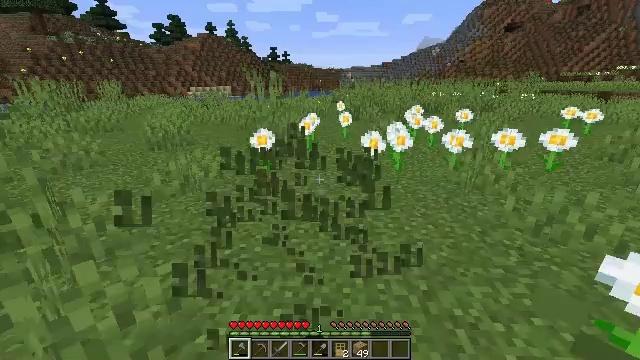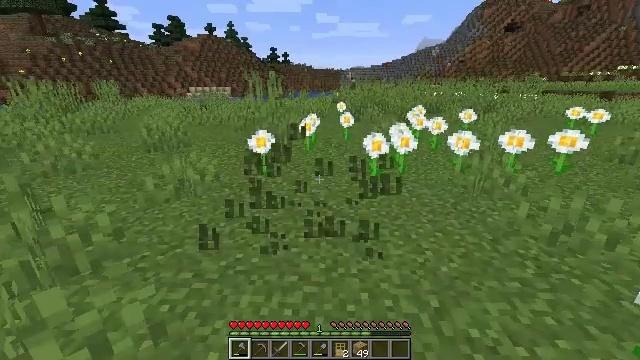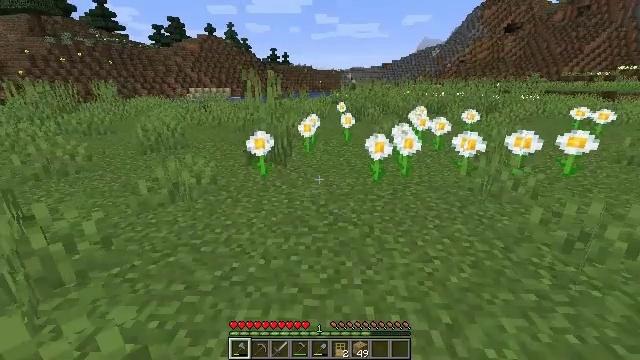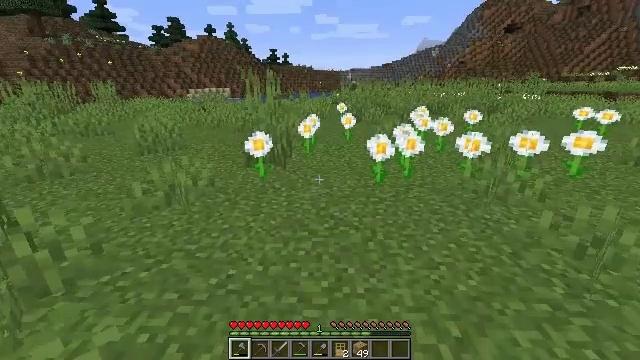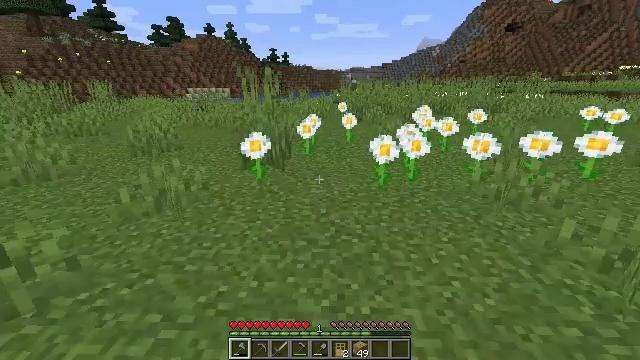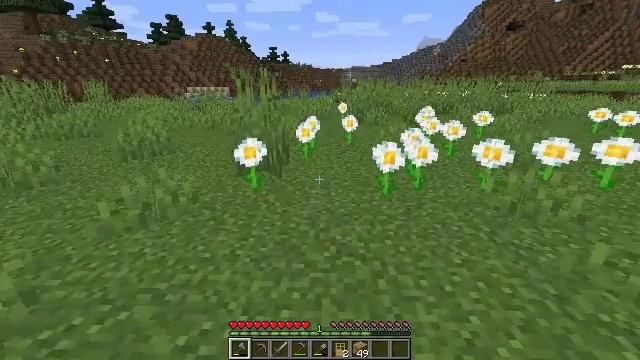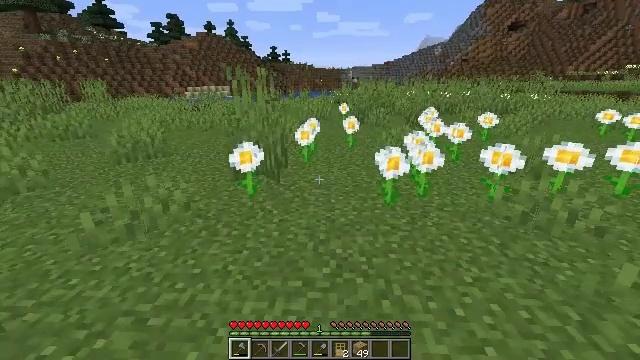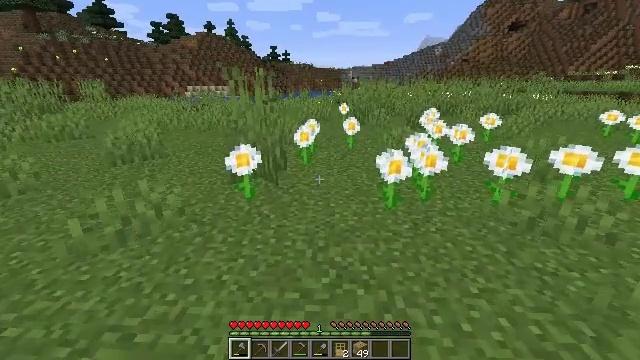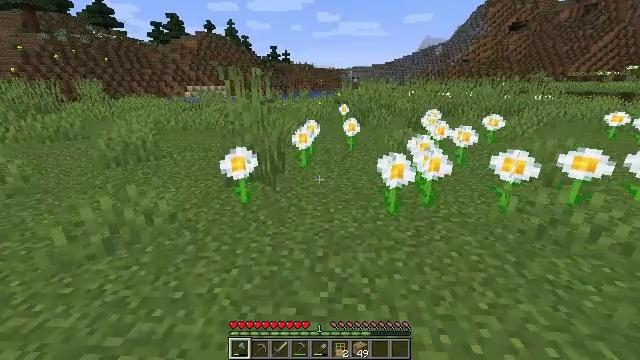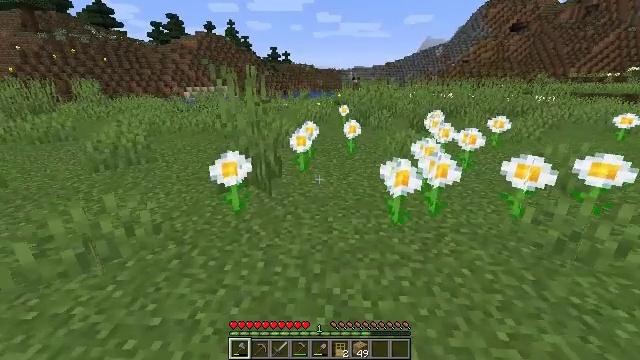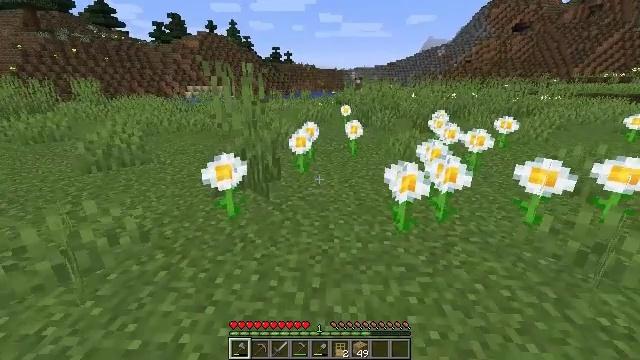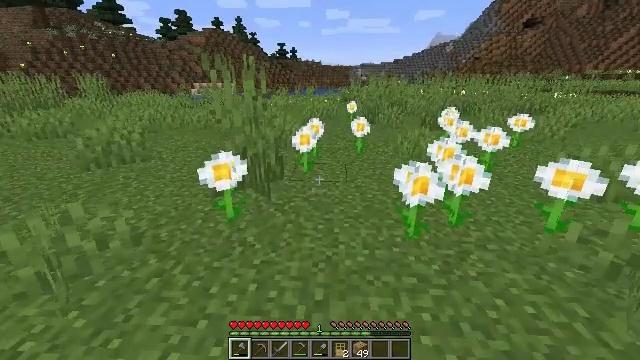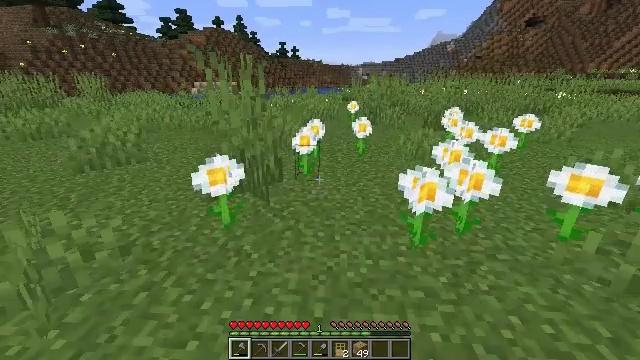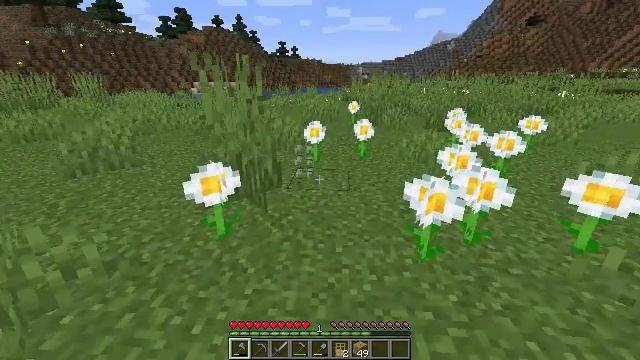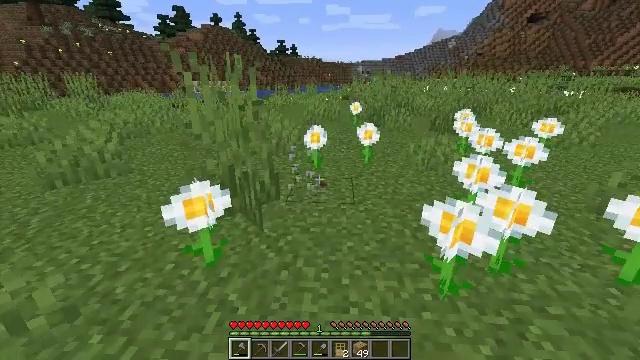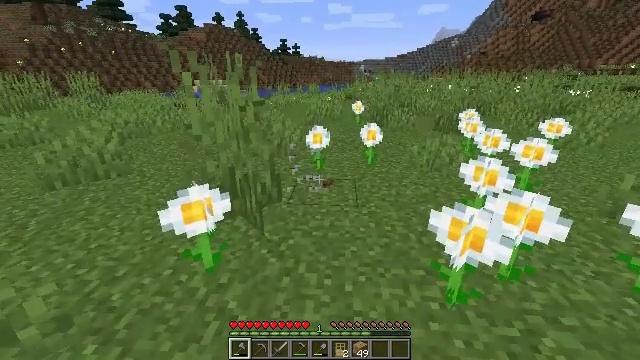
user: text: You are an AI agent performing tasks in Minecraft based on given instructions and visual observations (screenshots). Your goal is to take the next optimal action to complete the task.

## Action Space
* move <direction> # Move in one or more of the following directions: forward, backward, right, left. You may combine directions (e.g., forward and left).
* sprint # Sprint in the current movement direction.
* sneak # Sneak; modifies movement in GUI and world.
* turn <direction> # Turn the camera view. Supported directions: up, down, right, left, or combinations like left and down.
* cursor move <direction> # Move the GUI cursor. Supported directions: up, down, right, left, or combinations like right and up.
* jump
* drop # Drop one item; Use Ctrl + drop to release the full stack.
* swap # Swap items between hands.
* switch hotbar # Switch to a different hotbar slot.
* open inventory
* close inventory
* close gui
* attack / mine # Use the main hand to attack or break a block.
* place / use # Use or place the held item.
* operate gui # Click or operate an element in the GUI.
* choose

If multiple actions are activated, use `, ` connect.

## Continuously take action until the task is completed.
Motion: motion action
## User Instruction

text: Gather the oxeye daisy for crafting.
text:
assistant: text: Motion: move forward, attack / mine
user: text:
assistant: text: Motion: move forward, attack / mine
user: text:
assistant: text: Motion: move forward
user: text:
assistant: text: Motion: move forward, attack / mine
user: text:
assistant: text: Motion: move forward, attack / mine
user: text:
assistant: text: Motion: move forward, attack / mine
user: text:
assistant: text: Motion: move forward
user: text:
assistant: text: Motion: move forward, attack / mine
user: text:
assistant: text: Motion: move forward, attack / mine
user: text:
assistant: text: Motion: move forward, attack / mine
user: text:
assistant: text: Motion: move forward, turn left, attack / mine
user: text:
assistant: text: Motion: move forward
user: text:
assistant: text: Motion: move forward, attack / mine
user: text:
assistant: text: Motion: move forward, attack / mine
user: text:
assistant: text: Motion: move forward, attack / mine
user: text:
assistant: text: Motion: move forward
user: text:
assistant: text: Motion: move forward
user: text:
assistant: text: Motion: no_op